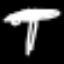
Label: palm tree